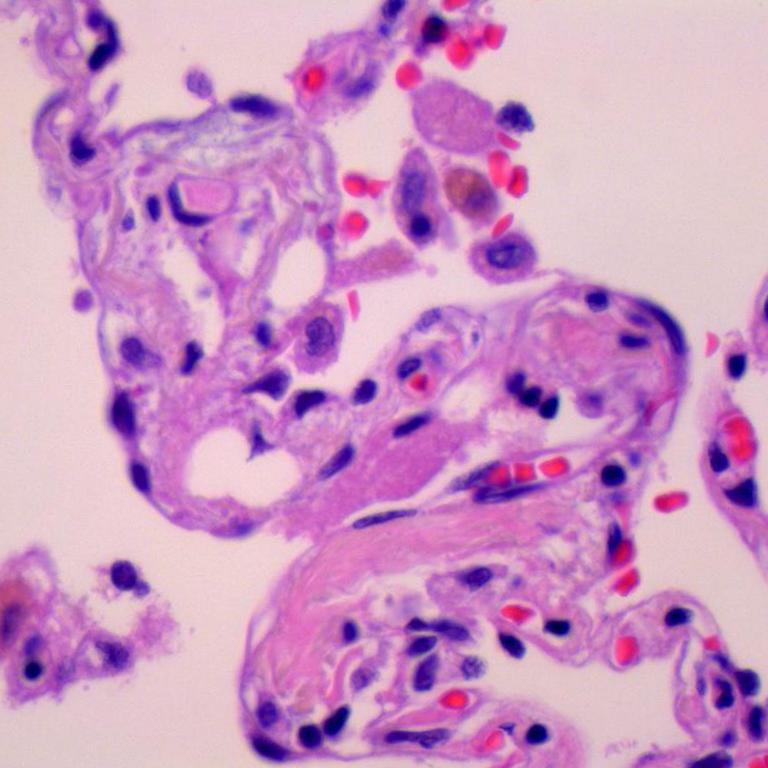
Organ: lung
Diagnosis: benign